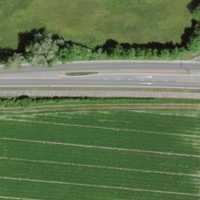
EUNIS habitat code: 52
Species observed at this site:
Cyperus esculentus